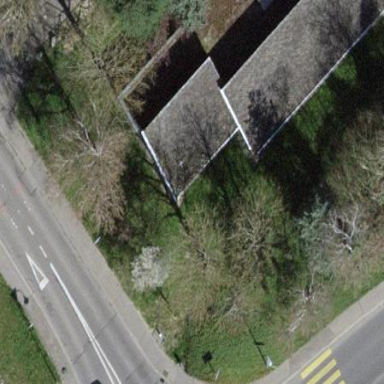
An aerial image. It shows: Part of building.